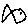
Label: fish